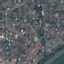
Land use / land cover class: Residential